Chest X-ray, PA view. Patient: 51 years old, sex F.
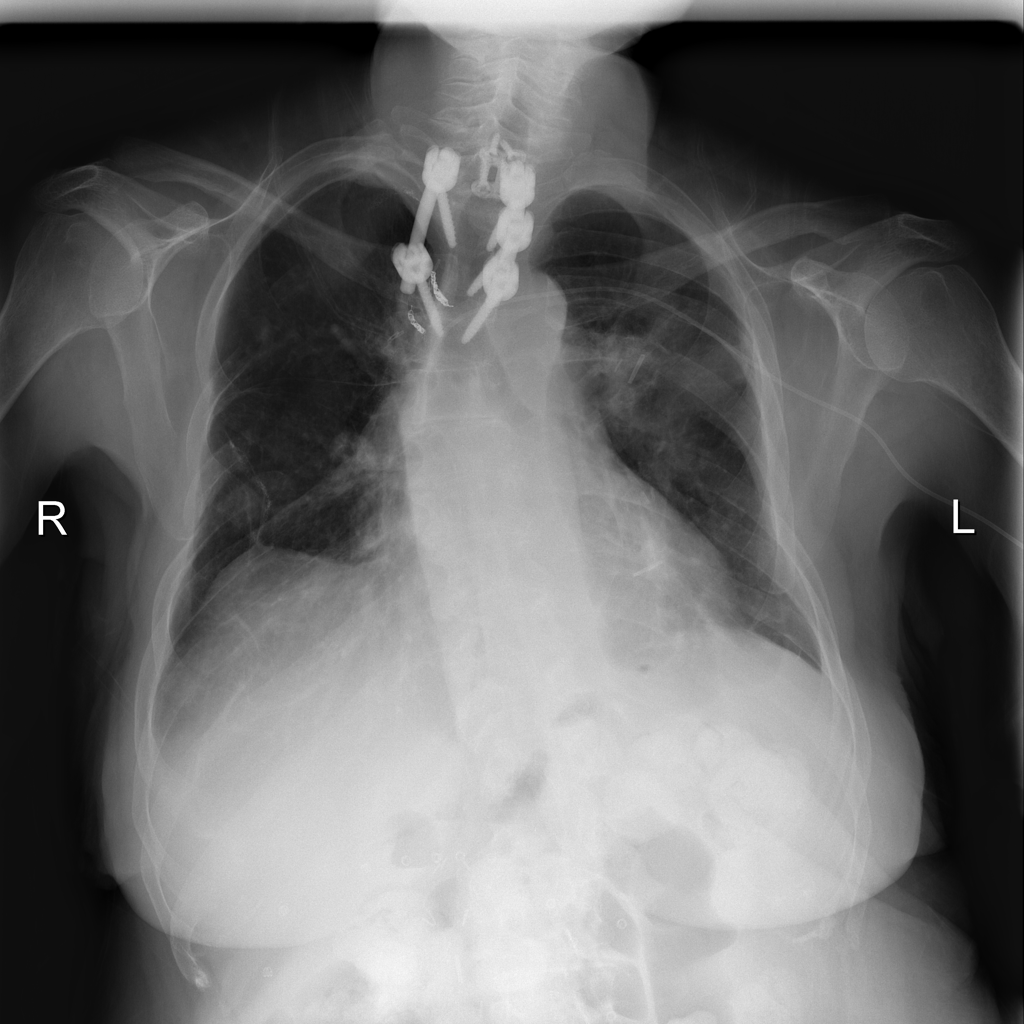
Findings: No Finding